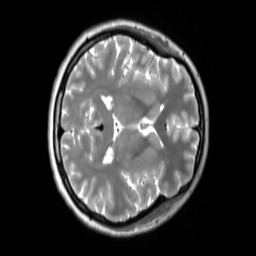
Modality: T2w
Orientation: axial
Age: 26
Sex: female
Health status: ill
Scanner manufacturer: siemens
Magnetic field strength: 3 T
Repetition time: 2.8 s
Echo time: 0.326 s